Field crop: maize
Growth stage: 2
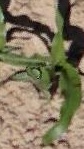
Species: maize